Interaction volume radius: 10 \u00c5
Interaction volume height: 10 \u00c5
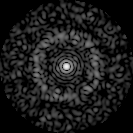
Disorder parameter: 0.8246